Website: lowes
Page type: payment
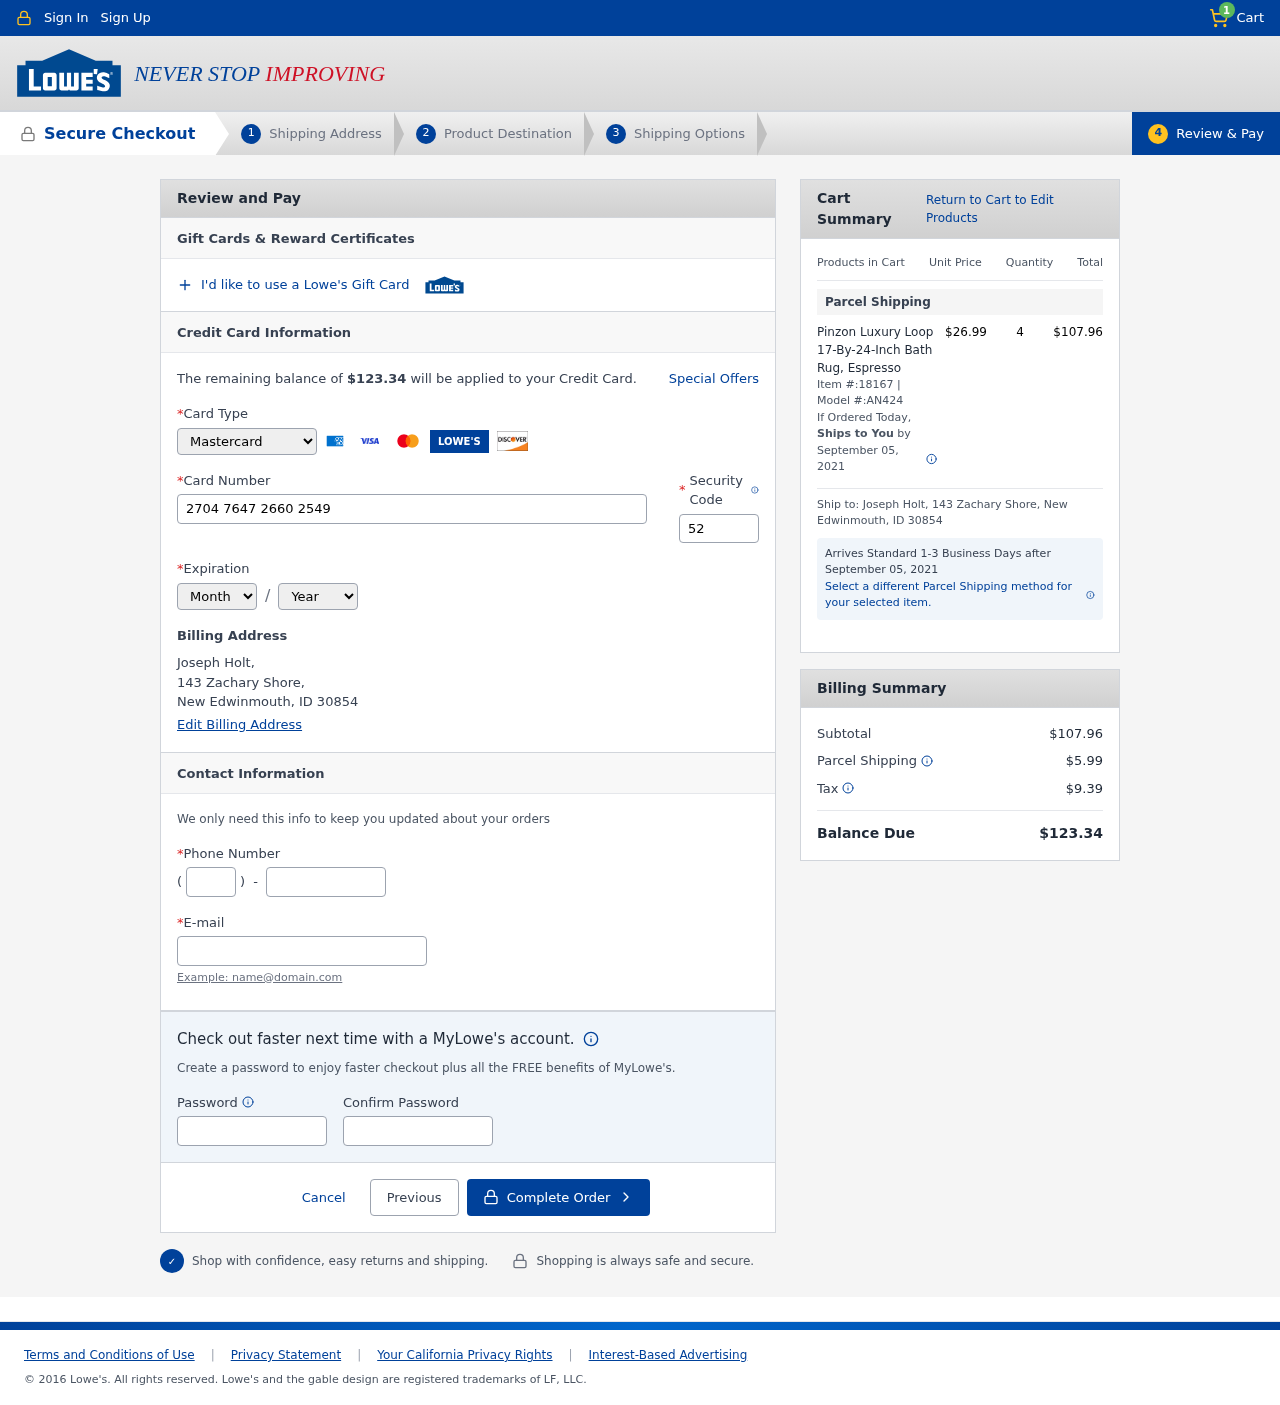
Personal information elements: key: PII_CARD_CVV
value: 520
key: PII_CARD_EXPIRY_MONTH
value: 11
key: PII_CARD_EXPIRY_YEAR
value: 26
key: PII_CARD_NUMBER
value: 2704 7647 2660 2549
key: PII_CARD_TYPE
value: Mastercard
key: PII_CITY_STATE_ZIP
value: New Edwinmouth, ID 30854
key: PII_EMAIL
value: josephholt@hotmail.com
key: PII_FULLNAME
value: Joseph Holt,
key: PII_PHONE
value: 5159004791
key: PII_PHONE_AREA
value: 515
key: PII_STREET
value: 143 Zachary Shore
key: PII_STREET
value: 143 Zachary Shore,
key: PII_FULLNAME2
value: Joseph Holt
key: PII_CITY
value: New Edwinmouth
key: PII_STATE_ABBR
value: ID
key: PII_POSTCODE
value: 30854
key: PII_POSTCODE_FULL
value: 30854
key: PII_CITY_STATE
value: New Edwinmouth, ID
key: PII_POSTCODE_NUMERIC
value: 30854
Product elements: key: PRODUCT1_NAME
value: Pinzon Luxury Loop 17-By-24-Inch Bath Rug, Espresso
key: PRODUCT1_PRICE
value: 26.99
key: PRODUCT1_QUANTITY
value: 4
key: PRODUCT1_ITEM
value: Item #:18167
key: PRODUCT1_MODEL
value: Model #:AN424
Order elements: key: ORDER_NUM_ITEMS
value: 1
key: ORDER_TOTAL
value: $123.34
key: ORDER_SHIPPING_DATE
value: September 05, 2021
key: ORDER_SUBTOTAL
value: $107.96
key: ORDER_SHIPPING_DATE2
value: September 05, 2021
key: ORDER_SHIPPING_COST
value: $5.99
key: ORDER_TAX
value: $9.39